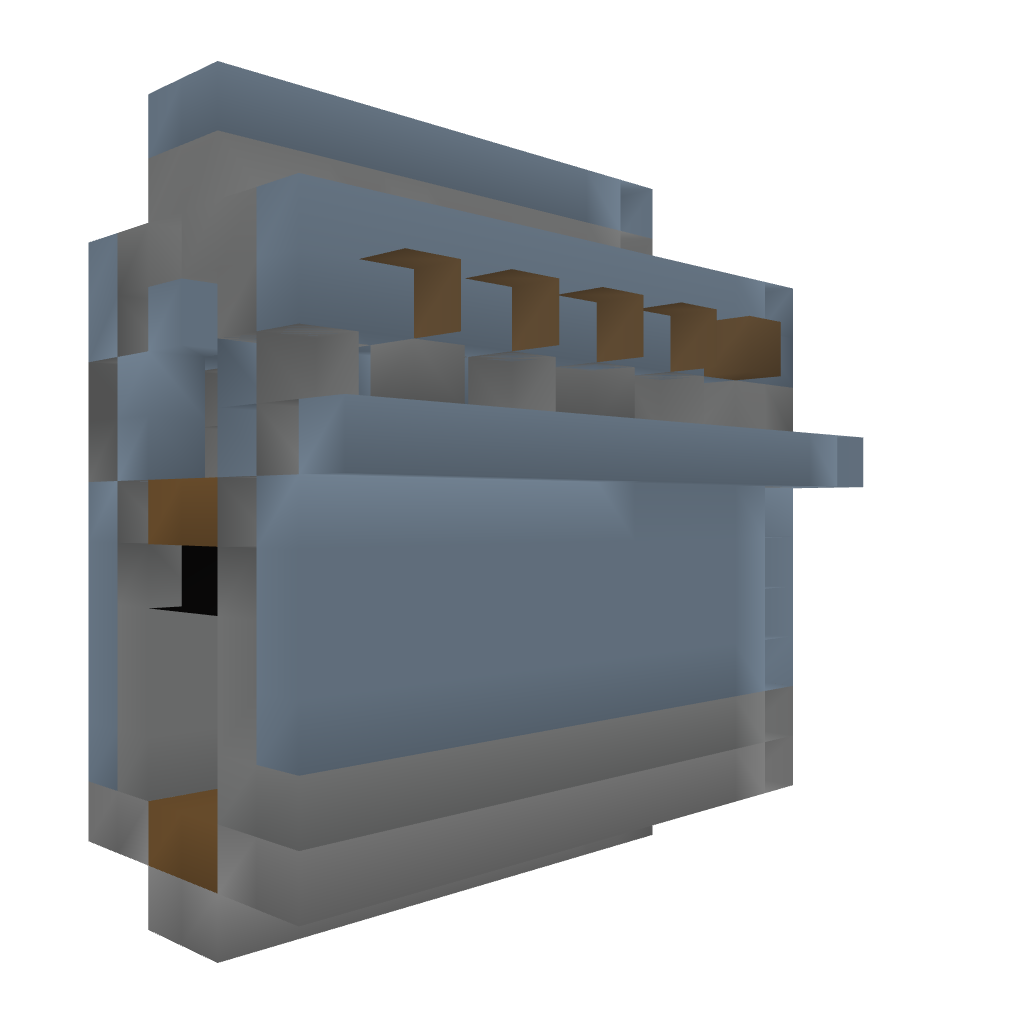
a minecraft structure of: Castle Module - Corner